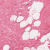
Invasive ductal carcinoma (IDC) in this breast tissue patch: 0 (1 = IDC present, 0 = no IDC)